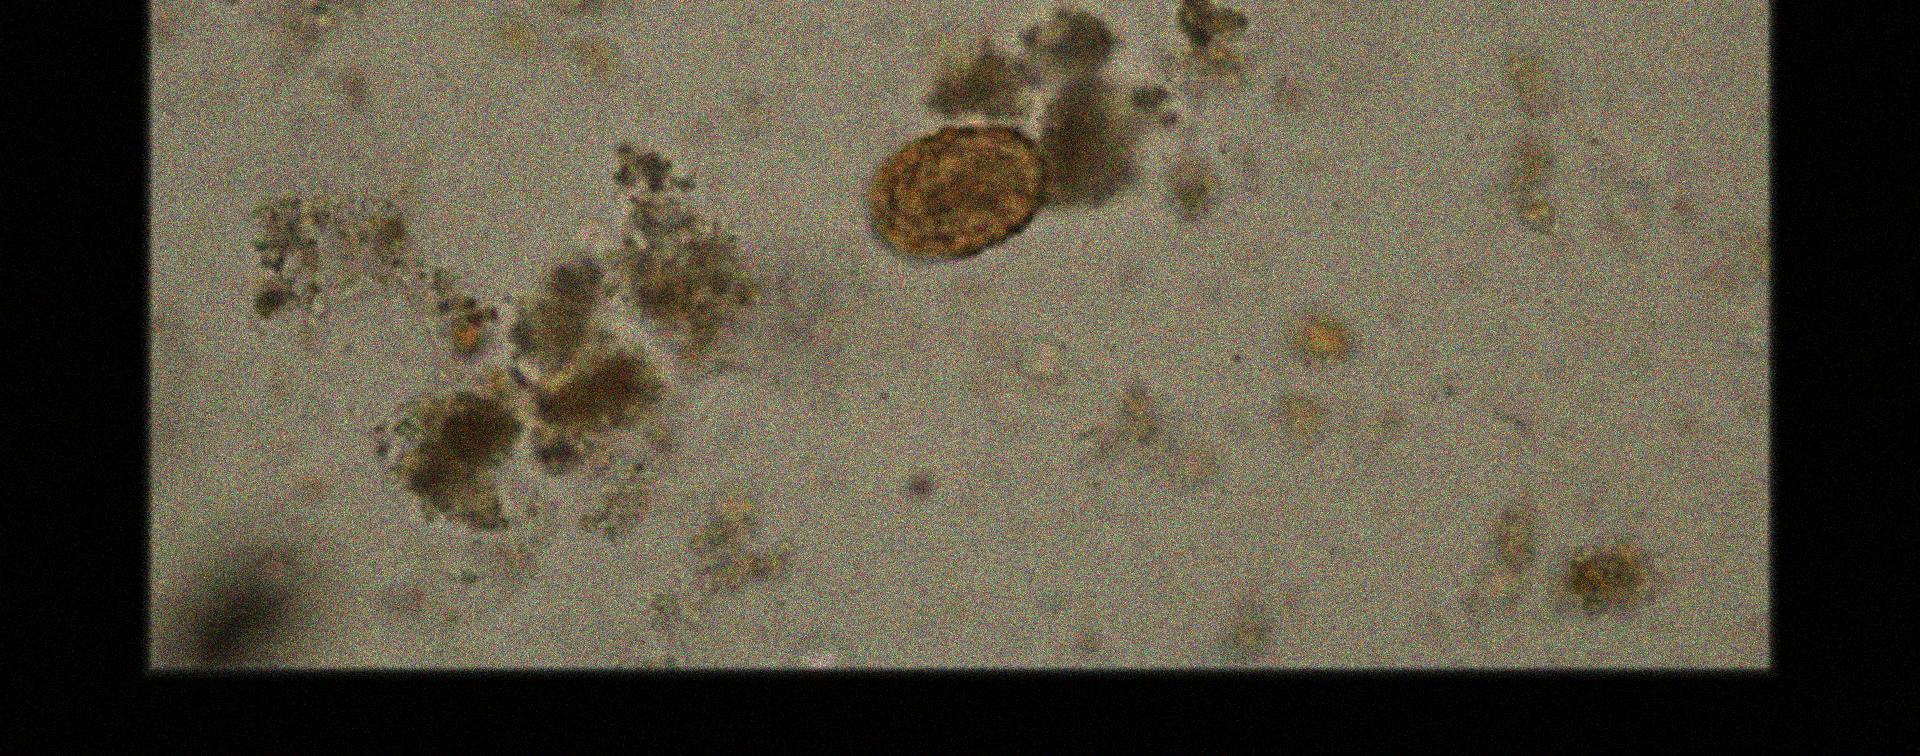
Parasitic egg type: Ascaris lumbricoides